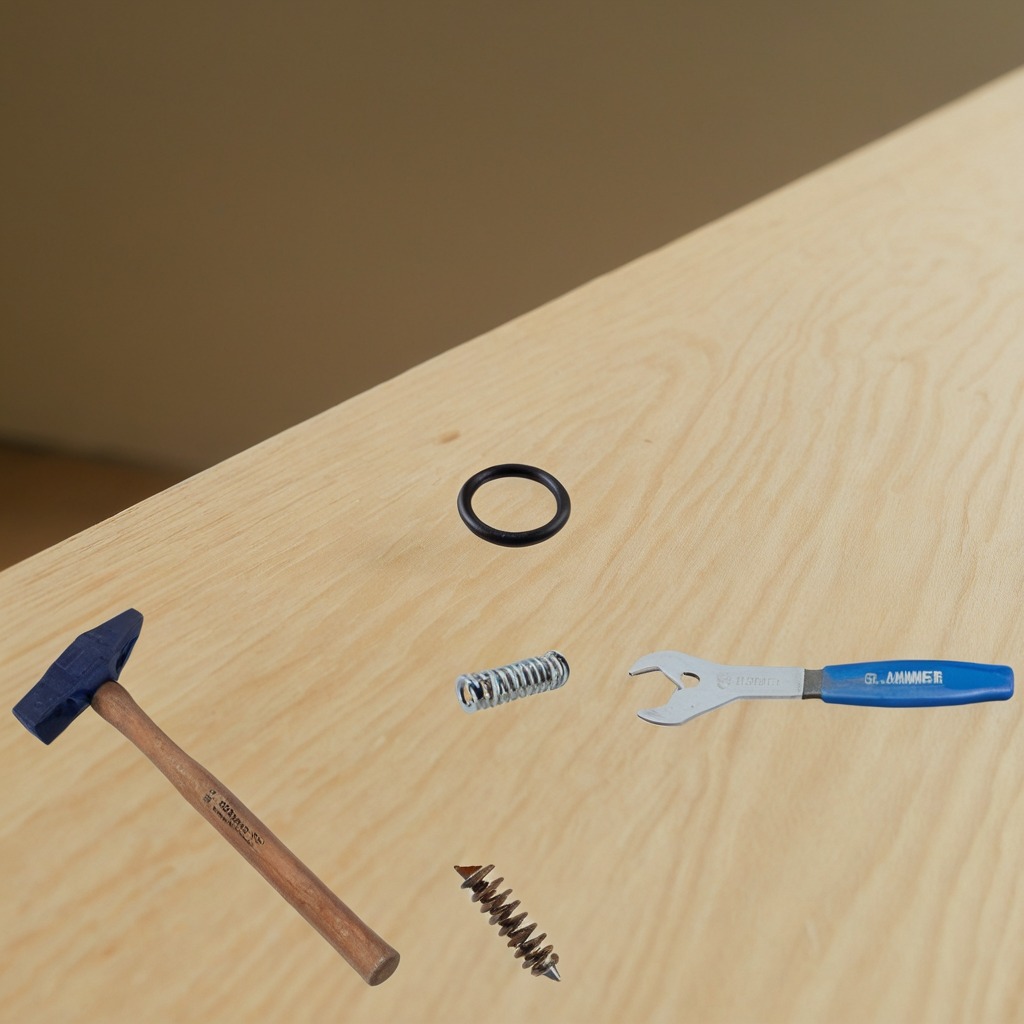
A rubber Oring, a metal machine screw, a hammer, a coiled metal spring, and a wrench are lying on the plywood surface.